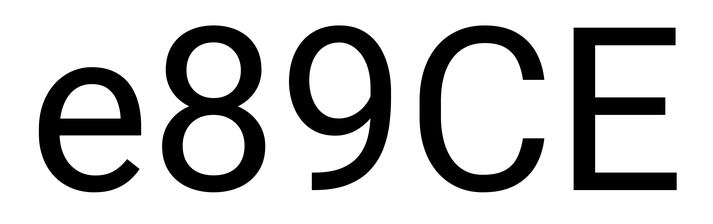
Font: Roboto_Regular